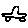
Label: car